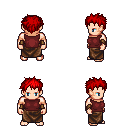
a pixel art fantasy rpg character, male body template, human, light skin, maroon sleeveless shirt, robe skirt, red bedhead hairstyle, cloth bracers, four views (front, back, left, right), 2x2 character sprite sheet, small pixel art, hard edges, no anti-aliasing